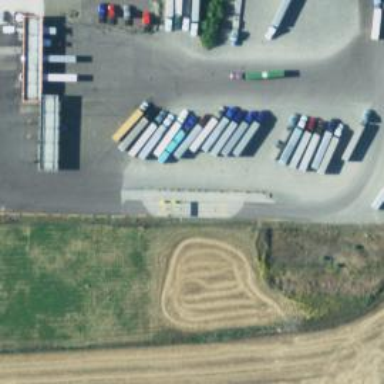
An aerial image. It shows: Weighbridge facility.